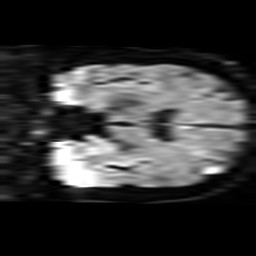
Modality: TRACE
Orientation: coronal
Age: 58
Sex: male
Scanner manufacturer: philips
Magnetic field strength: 3 T
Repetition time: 3.076 s
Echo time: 0.076 s